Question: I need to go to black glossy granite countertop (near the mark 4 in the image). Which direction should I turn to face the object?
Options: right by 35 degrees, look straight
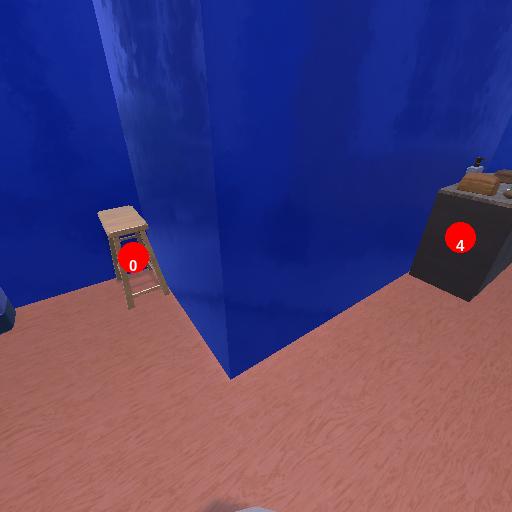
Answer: right by 35 degrees